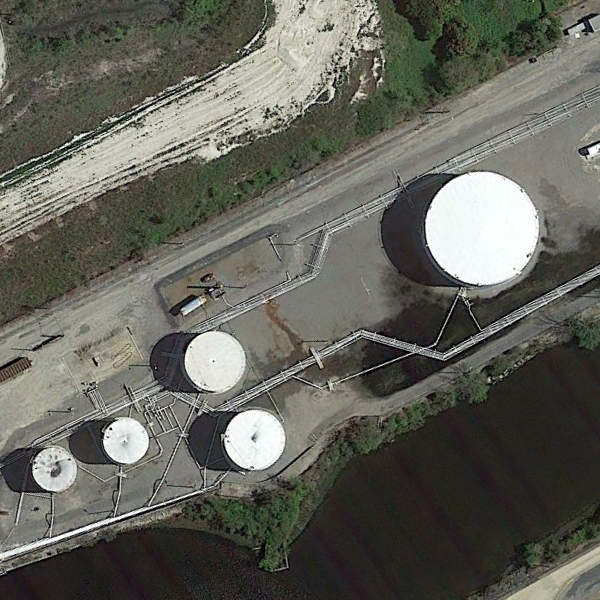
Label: StorageTanks